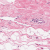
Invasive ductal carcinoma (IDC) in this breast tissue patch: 0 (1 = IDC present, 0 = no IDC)